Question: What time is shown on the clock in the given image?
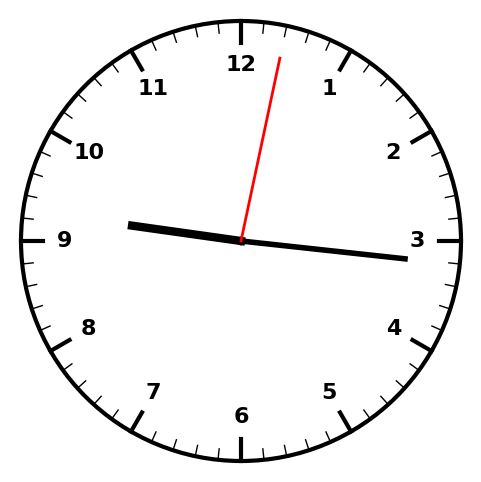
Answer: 09:16:02